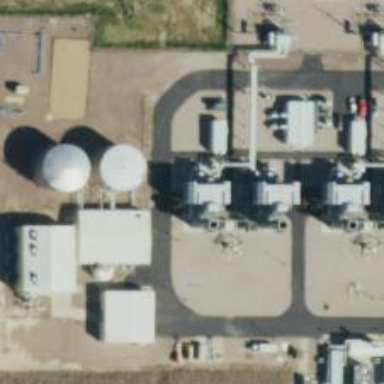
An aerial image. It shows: Gas-powered generator. It is gas turbine type generator.